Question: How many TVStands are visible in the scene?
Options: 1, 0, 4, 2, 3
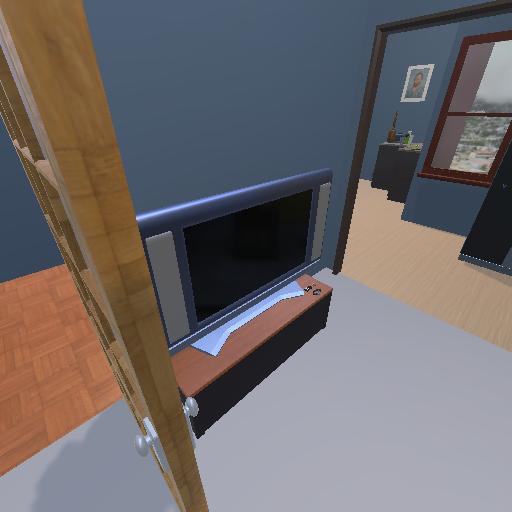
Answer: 1